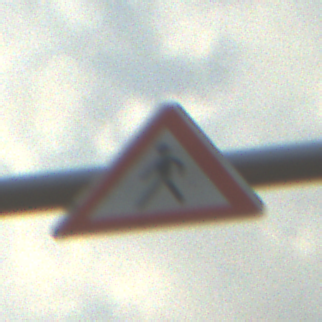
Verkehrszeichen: FussgaengerRechts
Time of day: SunriseSunset
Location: Outdoor (Suburban)
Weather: PartlyCloudy
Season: NotSpecified
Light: Natural